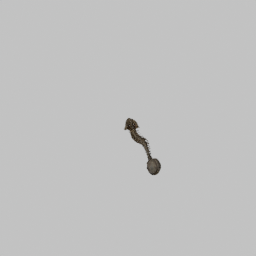
Label: nature